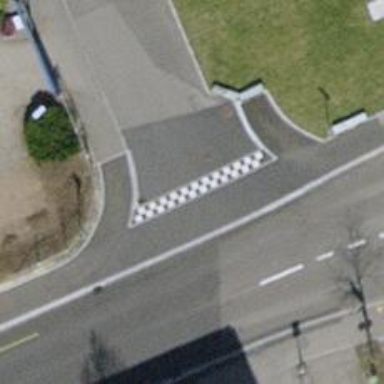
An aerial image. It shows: Feature for traffic calming is present.